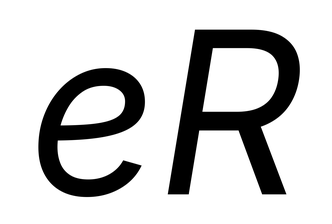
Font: Inter-Italic_Italic